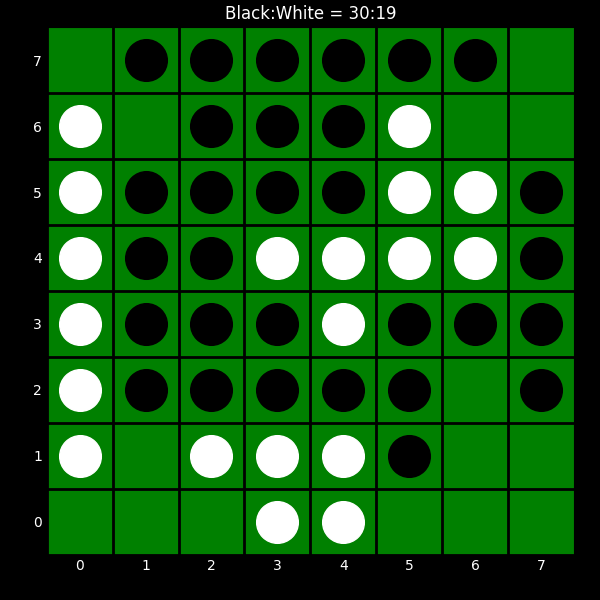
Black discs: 30
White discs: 19